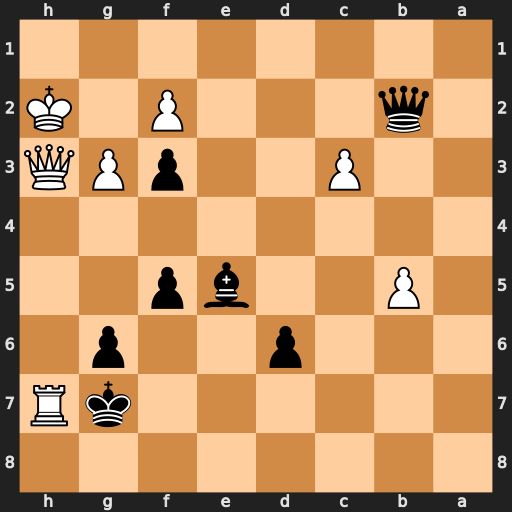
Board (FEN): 8/6kR/3p2p1/1P2bp2/8/2P2pPQ/1q3P1K/8
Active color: b
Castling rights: -
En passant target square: -
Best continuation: Kg8 Rc7 Qxf2+ Kh1 Qe1+